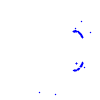
Particle: kaon